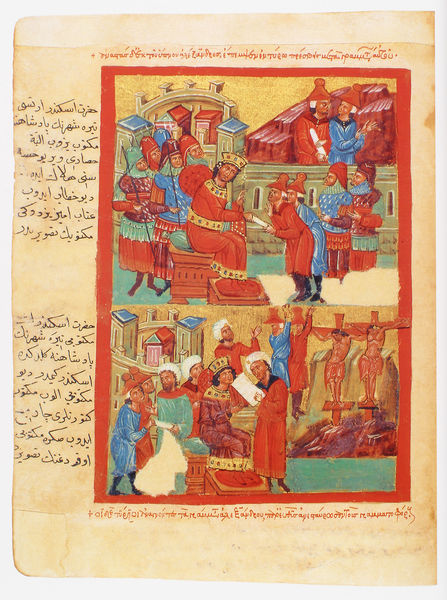
Titel: Der griechische Alexanderroman
Institution: Venedig, Hellenic Institute Codex Gr. 5
Schlagwörter: blau, sitzen, stadt, türkis, zeichnung, dach, rot, bibel, herodes, stehen, bild, kirche, gold, blatt, krone, schrift, papier, zwei, mauer, könig, soldaten, thron, lesen, buch, kreuz, orientalisch, palast, seite, illustration, text, soldat, herrscher, ritter, rom, buchseite, römer, arabisch, kreuze, jesus, kreuzigung, ostern, antik, griechisch, mittelalter, krieger, stadtmauer, heiliger, schriftrolle, kommentar, bulle, miniatur, szenen, handschrift, bitten, augustus, gekreuzigte, kreuzigungen, hebräisch, jude, juden, smaragd, papyrus, katholisch, buchmalerei, alexander, kodex, illumination, buchkunst, rechtsprechung, #buch, bildfolgen, #seite, überreichung, 2 szenen